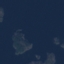
Land use / land cover class: SeaLake